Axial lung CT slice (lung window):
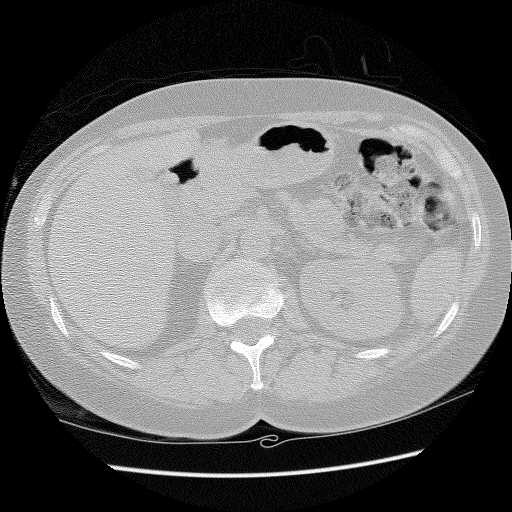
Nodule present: no